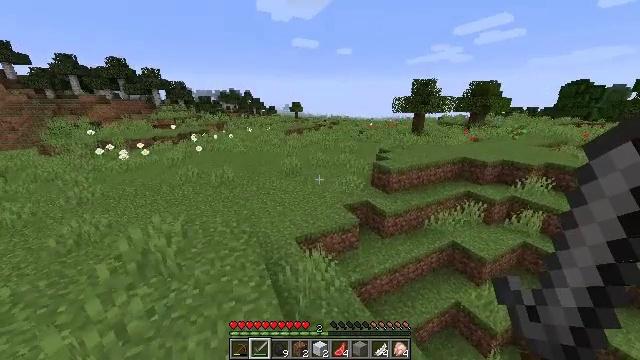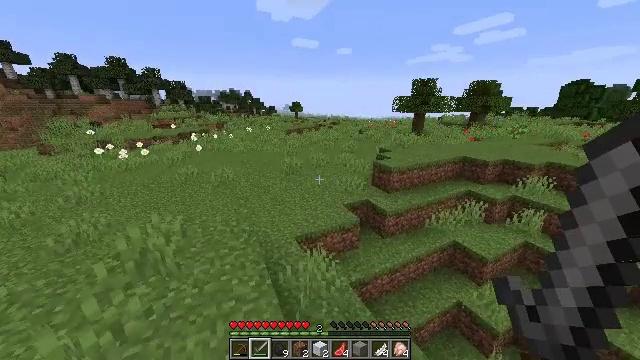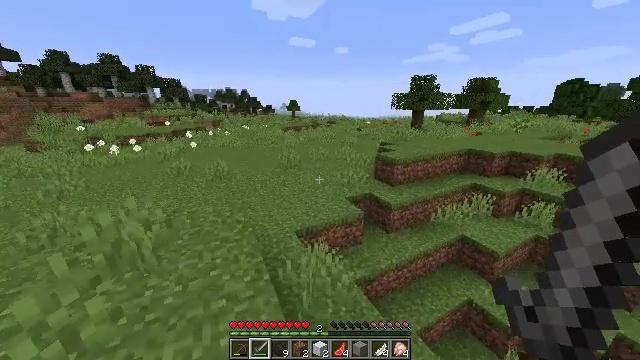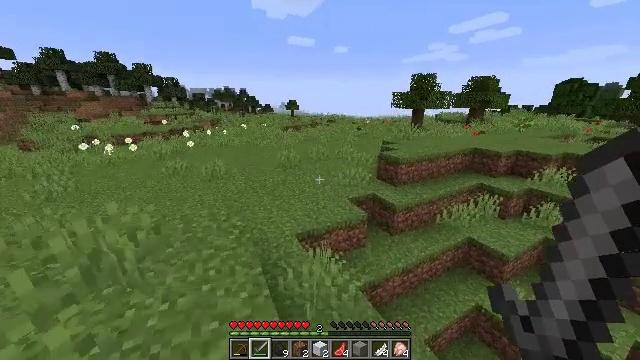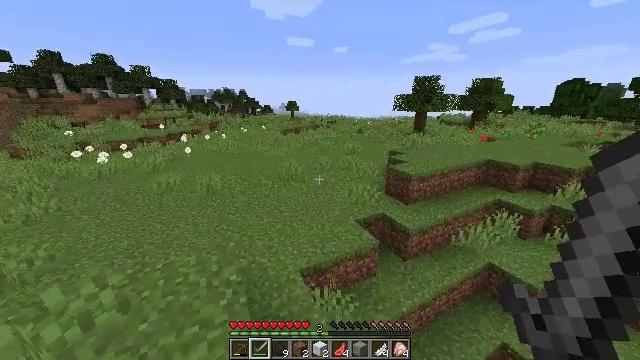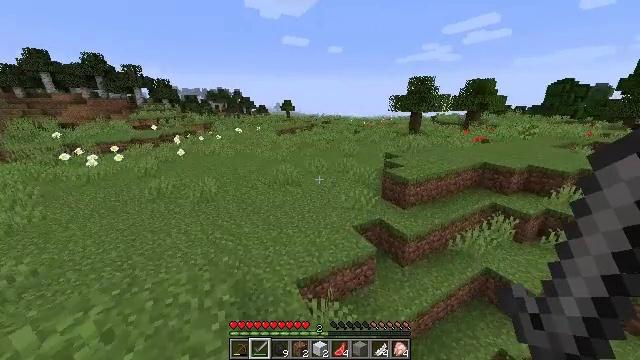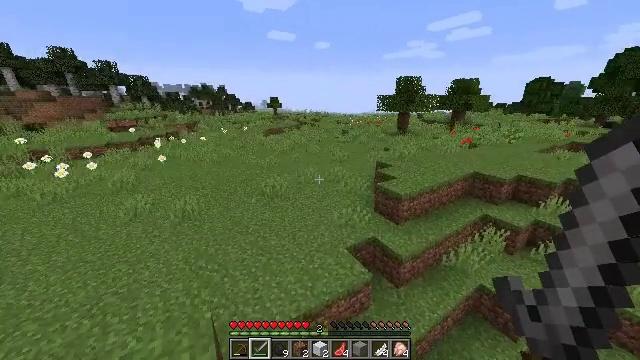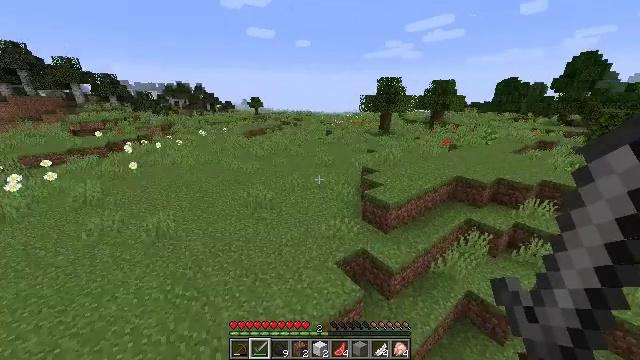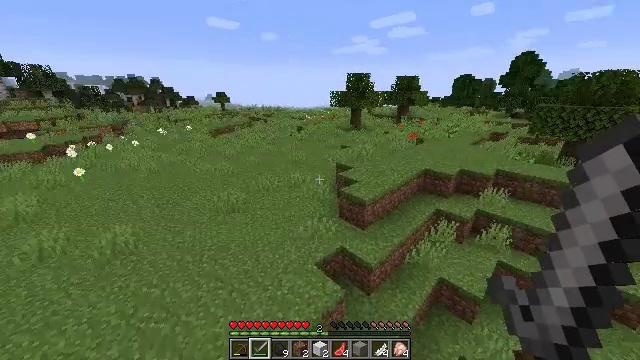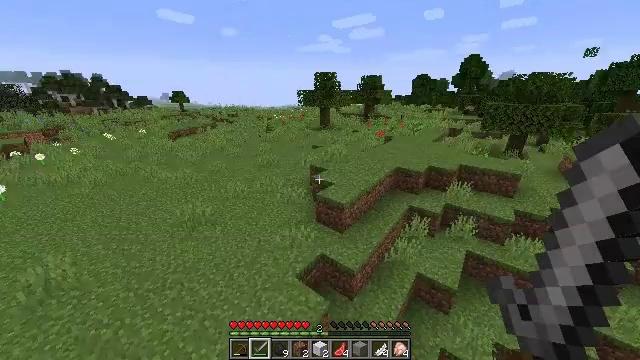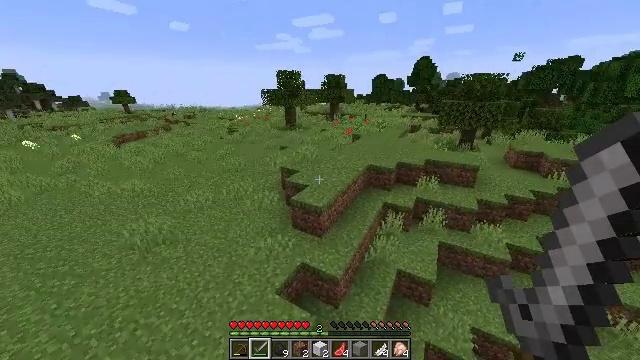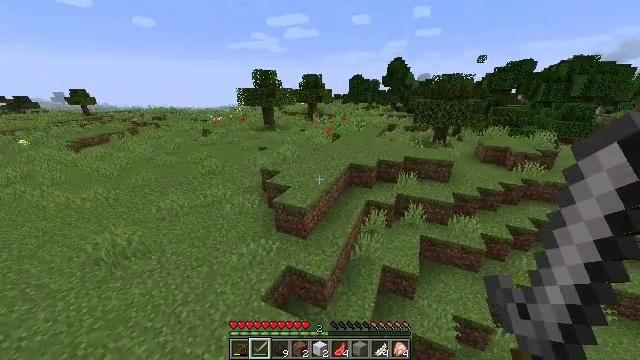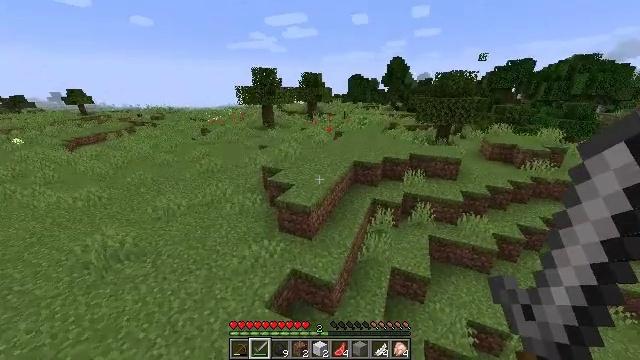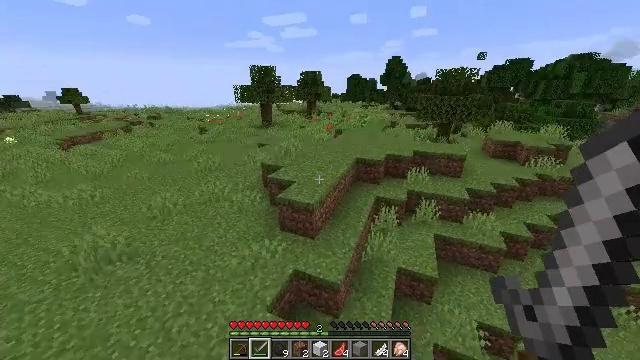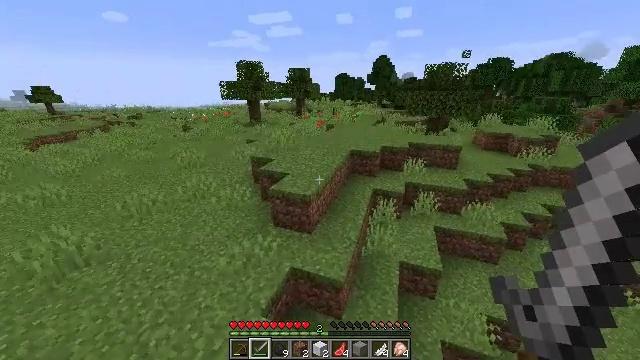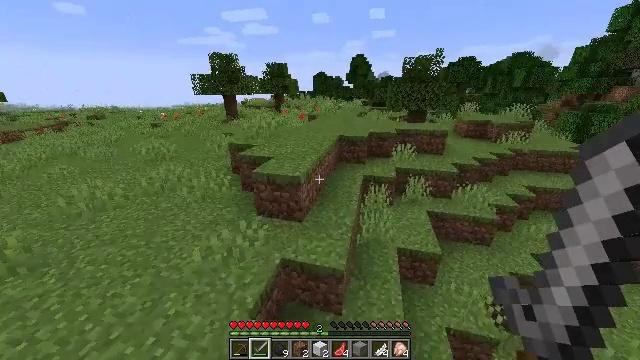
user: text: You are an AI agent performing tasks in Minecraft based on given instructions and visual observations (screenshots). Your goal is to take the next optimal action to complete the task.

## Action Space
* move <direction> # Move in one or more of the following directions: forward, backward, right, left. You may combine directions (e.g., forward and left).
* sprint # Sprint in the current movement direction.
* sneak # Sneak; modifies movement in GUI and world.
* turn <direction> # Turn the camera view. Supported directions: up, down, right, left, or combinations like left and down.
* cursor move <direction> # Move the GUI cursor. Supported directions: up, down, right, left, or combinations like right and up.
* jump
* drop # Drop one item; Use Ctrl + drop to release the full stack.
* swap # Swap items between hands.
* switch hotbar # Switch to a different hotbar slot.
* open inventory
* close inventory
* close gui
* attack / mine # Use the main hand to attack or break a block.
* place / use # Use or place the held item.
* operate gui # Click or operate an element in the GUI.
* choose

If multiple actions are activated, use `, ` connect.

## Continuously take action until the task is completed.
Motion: motion action
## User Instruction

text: Clear away tall grass.
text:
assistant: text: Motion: move forward, sprint
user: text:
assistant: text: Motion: move forward, sprint
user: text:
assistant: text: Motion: move forward, sprint
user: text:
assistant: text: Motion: move forward, sprint, jump
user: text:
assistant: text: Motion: move forward, sprint, turn right, jump
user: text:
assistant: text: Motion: move forward, sprint, turn right and down, jump
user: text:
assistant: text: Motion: move forward, sprint, turn right, jump
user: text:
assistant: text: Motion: move forward, sprint, turn right and down, jump
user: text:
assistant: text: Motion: move forward, sprint, turn right, jump
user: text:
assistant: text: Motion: move forward, sprint, turn right
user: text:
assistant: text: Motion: move forward, sprint, turn right
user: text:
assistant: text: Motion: move forward, sprint
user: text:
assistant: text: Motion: move forward, sprint
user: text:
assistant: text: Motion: move forward, sprint, turn right
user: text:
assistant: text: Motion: move forward, sprint, turn right
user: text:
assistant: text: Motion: move forward, sprint, turn right and up
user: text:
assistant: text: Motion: move forward, sprint
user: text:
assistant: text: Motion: move forward, sprint
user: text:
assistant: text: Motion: move forward, sprint, turn left
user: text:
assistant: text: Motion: move forward, sprint, turn left, jump
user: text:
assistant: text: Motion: move forward, sprint, turn left, jump
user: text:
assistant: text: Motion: move forward, sprint, turn left, jump
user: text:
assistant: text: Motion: move forward, sprint, jump
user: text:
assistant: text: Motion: move forward, sprint, turn left, jump
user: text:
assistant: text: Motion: move forward, sprint, jump
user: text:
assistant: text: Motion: move forward, sprint, jump
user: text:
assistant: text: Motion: move forward, sprint, jump
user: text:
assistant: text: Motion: move forward, sprint, jump
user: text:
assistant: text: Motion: move forward, sprint, jump
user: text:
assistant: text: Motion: move forward, sprint, jump